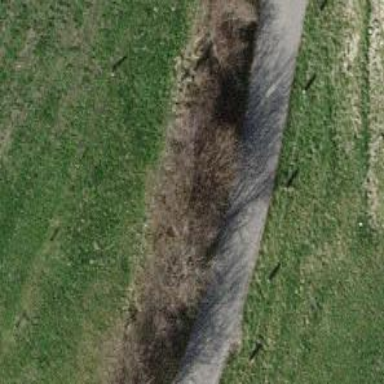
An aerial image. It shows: Hedge barrier.